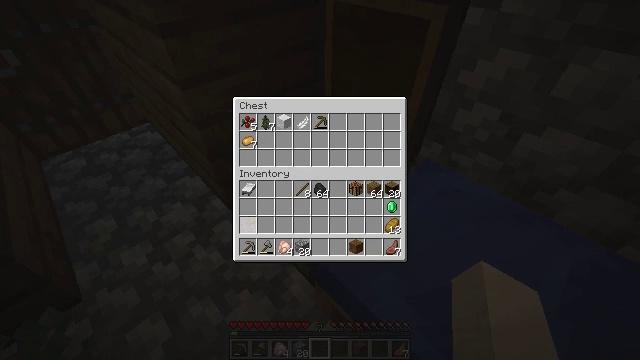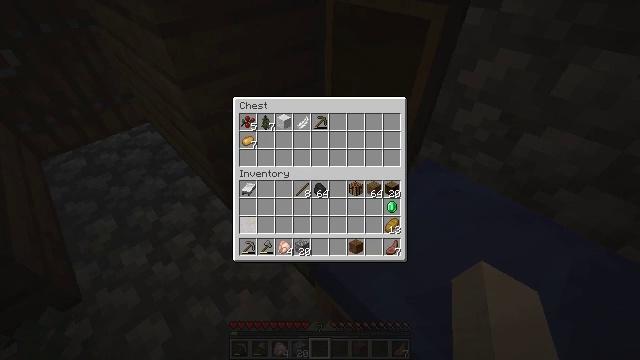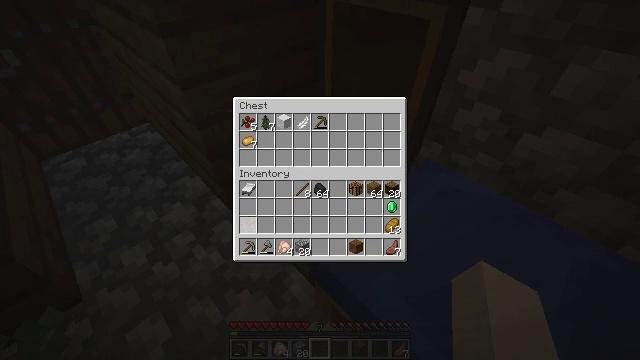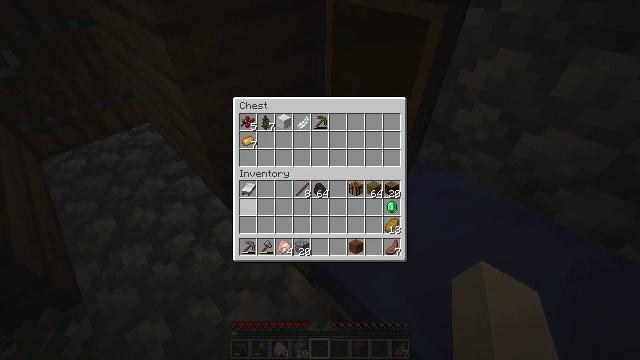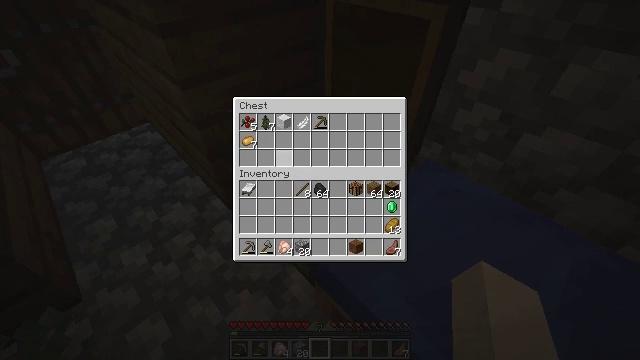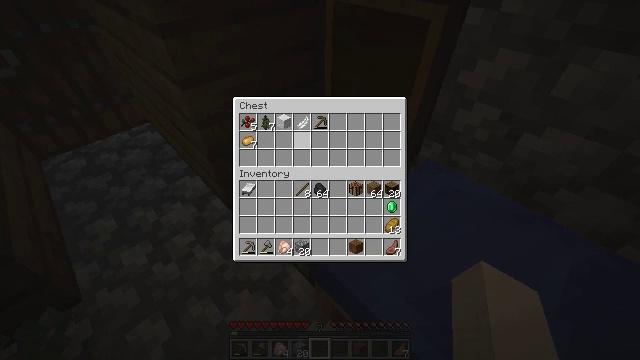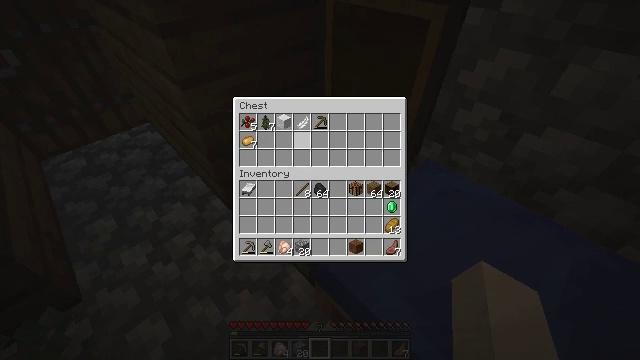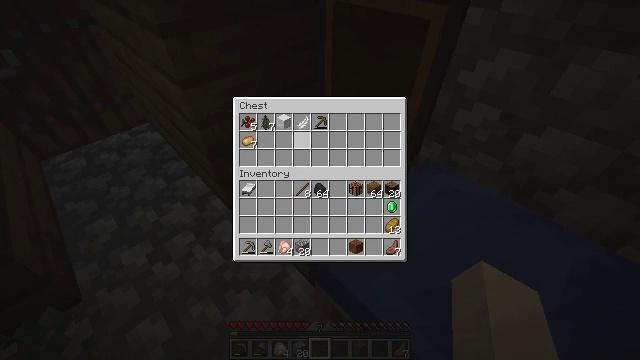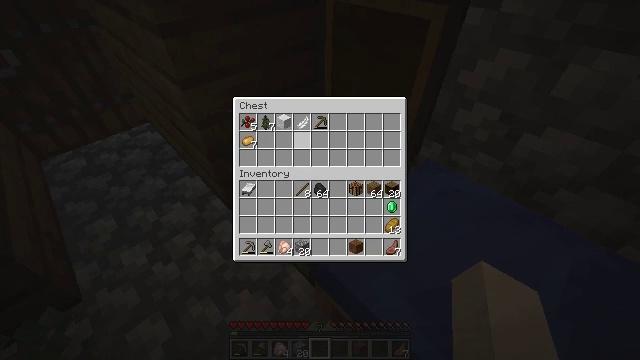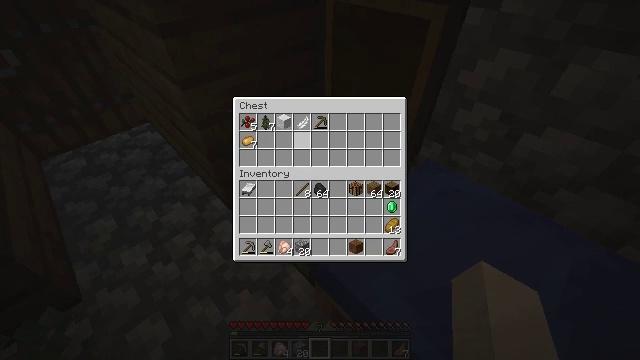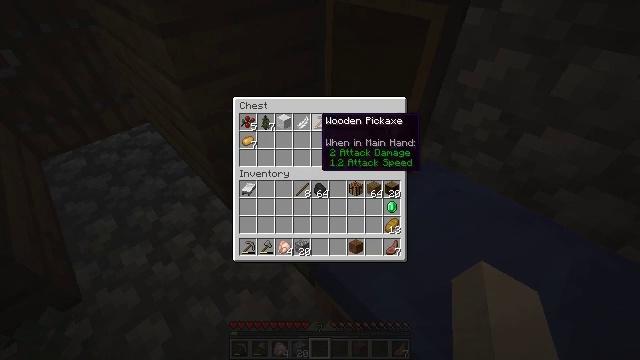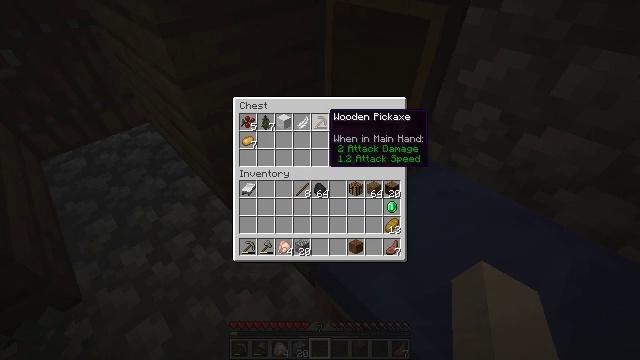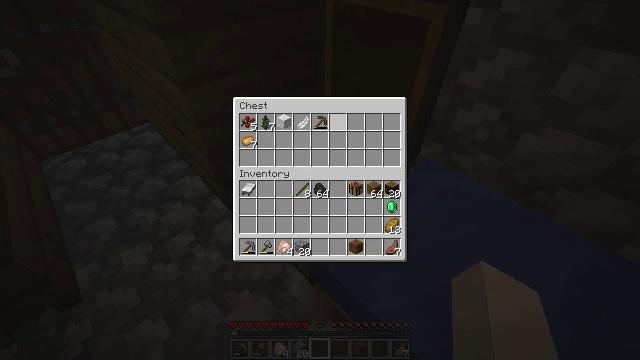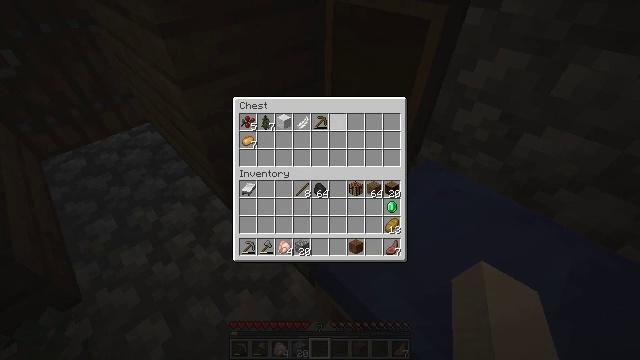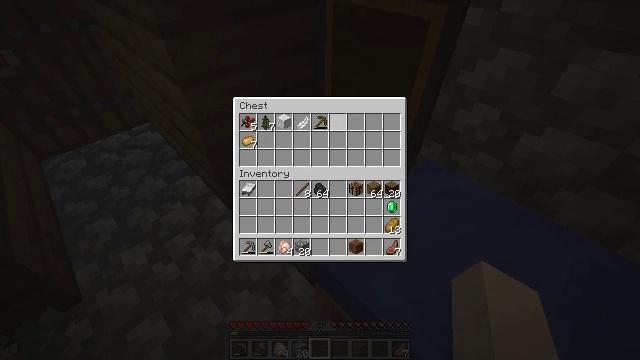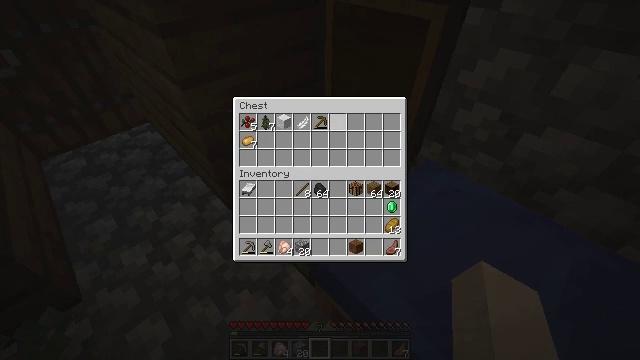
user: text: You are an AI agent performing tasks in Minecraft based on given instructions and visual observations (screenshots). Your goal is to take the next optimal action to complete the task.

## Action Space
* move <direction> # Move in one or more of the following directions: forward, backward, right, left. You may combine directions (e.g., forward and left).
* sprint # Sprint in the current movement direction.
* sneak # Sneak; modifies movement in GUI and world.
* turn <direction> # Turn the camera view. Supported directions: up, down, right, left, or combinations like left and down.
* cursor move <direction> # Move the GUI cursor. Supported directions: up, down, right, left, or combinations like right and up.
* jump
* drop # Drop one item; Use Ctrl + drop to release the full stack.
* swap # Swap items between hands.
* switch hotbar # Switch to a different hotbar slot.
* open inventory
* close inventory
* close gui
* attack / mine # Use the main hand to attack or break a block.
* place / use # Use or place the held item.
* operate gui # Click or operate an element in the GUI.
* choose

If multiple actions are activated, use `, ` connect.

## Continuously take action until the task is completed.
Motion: motion action
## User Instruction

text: Heat raw porkchop in a furnace to craft cooked porkchop.
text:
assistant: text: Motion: sneak, operate gui
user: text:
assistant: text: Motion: sneak
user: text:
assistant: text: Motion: sneak, cursor move up
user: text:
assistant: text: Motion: sneak, cursor move right and up
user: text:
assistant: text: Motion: sneak, cursor move right and up
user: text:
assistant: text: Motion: sneak, cursor move right
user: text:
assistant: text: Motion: sneak
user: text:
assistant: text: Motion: sneak
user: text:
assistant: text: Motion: no_op
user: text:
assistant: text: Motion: no_op
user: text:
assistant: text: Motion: cursor move right
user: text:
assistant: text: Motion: cursor move right
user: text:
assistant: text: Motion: no_op
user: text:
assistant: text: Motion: no_op
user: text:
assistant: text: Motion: no_op
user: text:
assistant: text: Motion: no_op
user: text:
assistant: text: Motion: no_op
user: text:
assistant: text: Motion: cursor move right and down
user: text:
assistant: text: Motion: cursor move right and down
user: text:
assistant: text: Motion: cursor move right and down
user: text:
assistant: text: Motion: no_op
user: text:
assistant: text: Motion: no_op
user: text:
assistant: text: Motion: no_op
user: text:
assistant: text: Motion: no_op
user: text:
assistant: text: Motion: no_op
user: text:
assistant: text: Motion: cursor move down
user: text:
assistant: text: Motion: no_op
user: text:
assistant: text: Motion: cursor move right and down
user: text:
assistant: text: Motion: no_op
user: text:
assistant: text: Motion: no_op